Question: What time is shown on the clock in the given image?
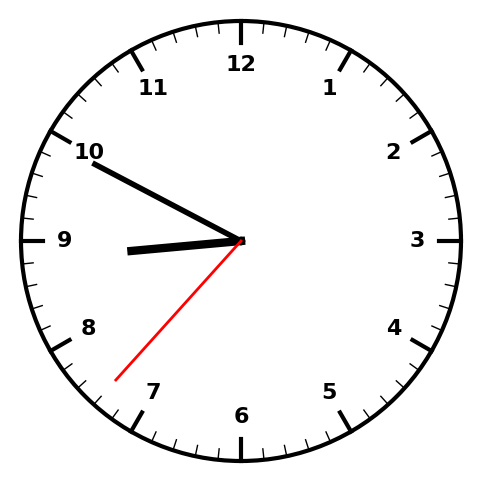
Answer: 08:49:37